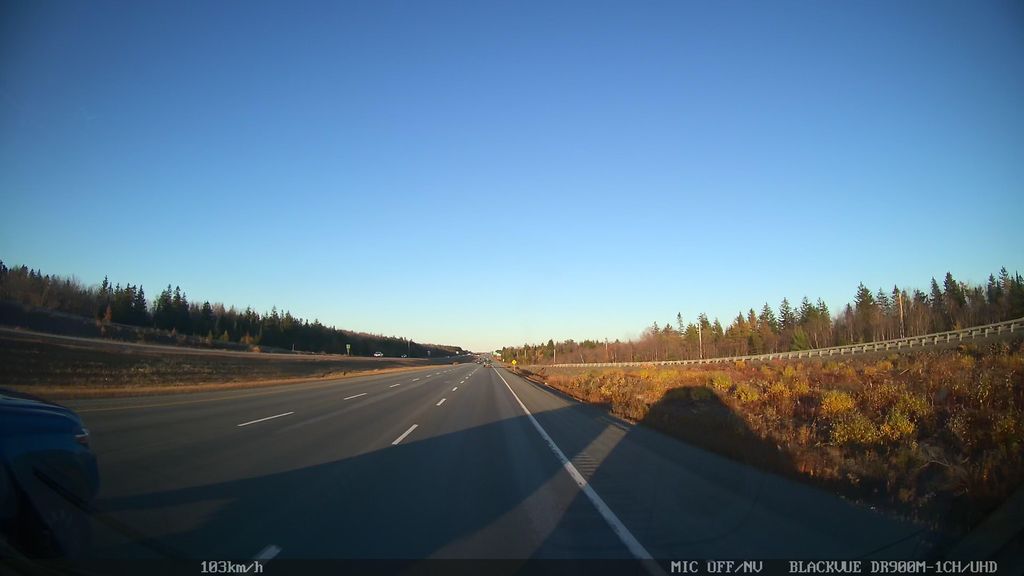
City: halifax